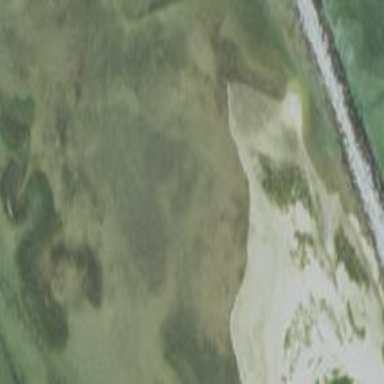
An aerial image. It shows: Sandy beach.